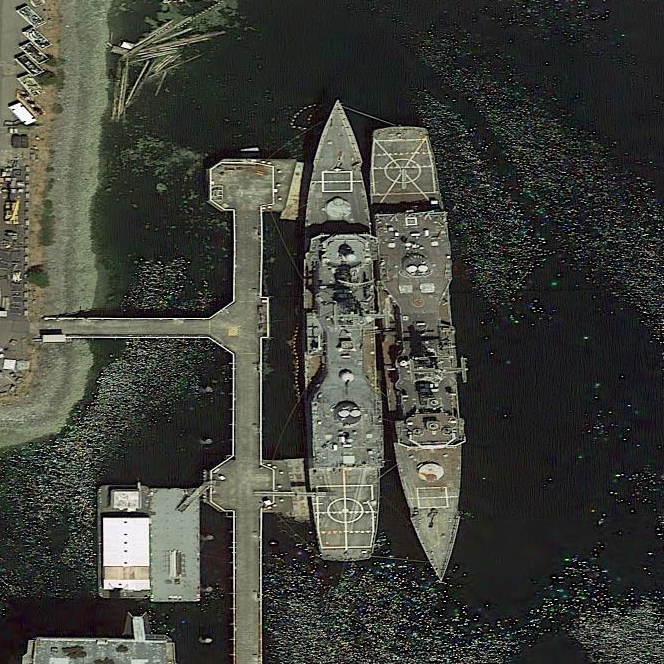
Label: cruiser